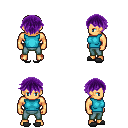
a pixel art fantasy rpg character, male body template, human, tanned skin, teal sleeveless shirt, teal pants, purple short bangs hairstyle, gray slippers, four views (front, back, left, right), 2x2 character sprite sheet, small pixel art, hard edges, no anti-aliasing